Interaction volume radius: 5 \u00c5
Interaction volume height: 20 \u00c5
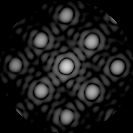
Disorder parameter: 0.06684